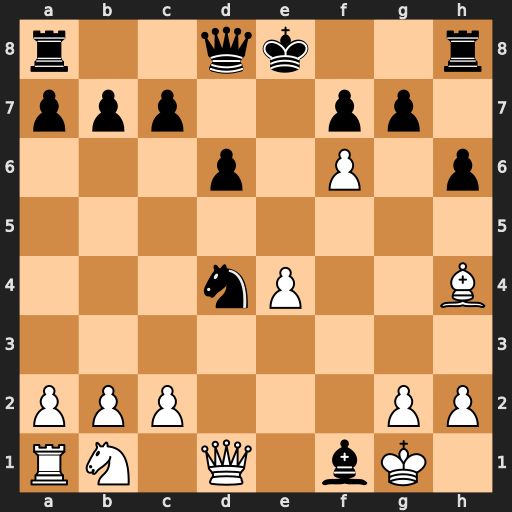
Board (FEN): r2qk2r/ppp2pp1/3p1P1p/8/3nP2B/8/PPP3PP/RN1Q1bK1
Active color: w
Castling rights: kq
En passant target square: -
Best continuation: fxg7 Rg8 Bxd8